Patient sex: M
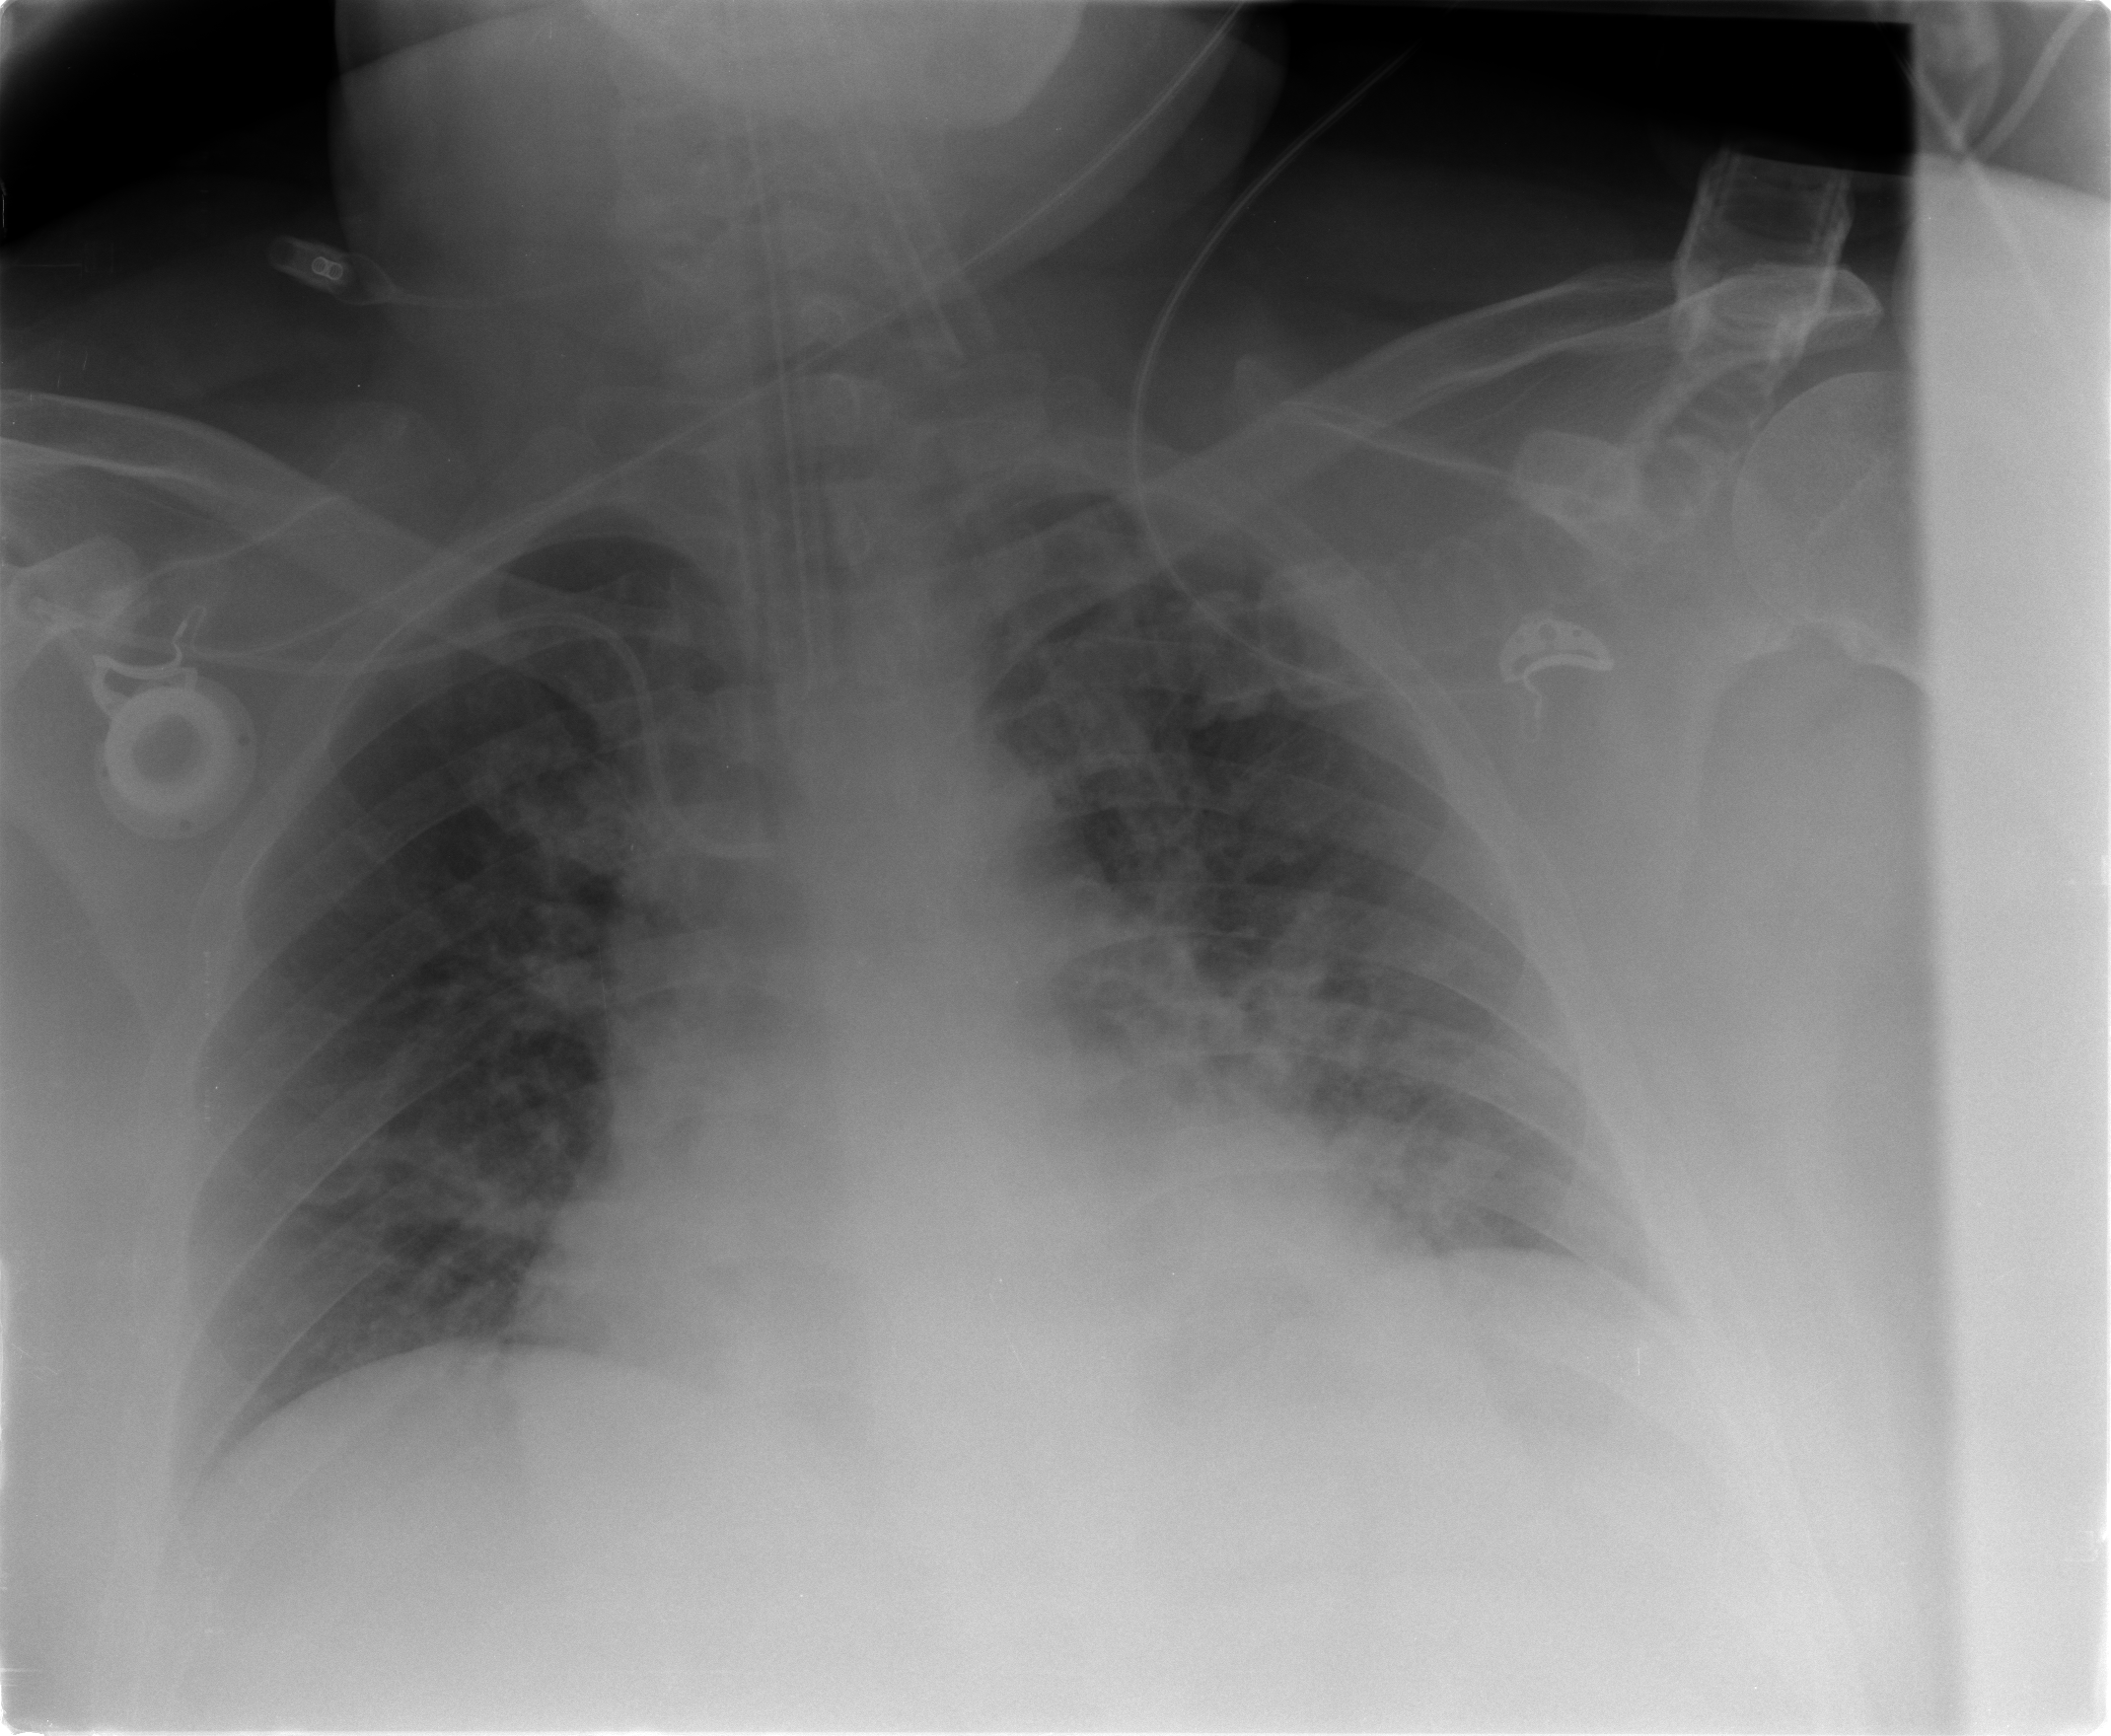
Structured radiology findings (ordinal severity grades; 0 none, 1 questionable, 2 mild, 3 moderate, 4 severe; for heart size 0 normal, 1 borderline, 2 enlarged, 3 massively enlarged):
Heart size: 2
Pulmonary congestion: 3
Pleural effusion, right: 0
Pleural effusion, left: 0
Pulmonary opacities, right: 0
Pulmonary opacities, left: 0
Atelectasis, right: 0
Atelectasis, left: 2